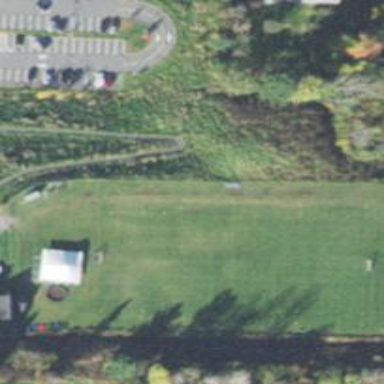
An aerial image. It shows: Field hockey pitch for leisure land sports.